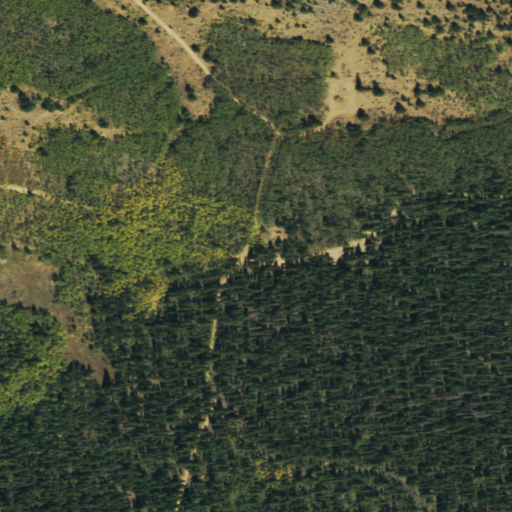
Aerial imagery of gap in Colorado named Breakneck Pass containing evergreen forest, shrub, deciduous forest, woody wetlands, grassland, and mixed forest